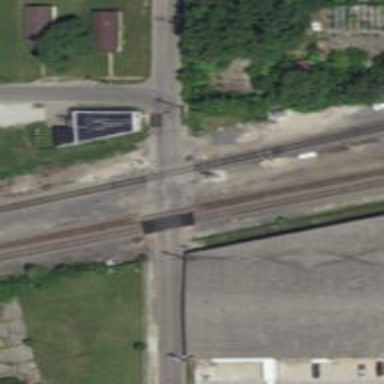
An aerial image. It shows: Railway crossing.